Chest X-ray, PA view. Patient: 47 years old, sex F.
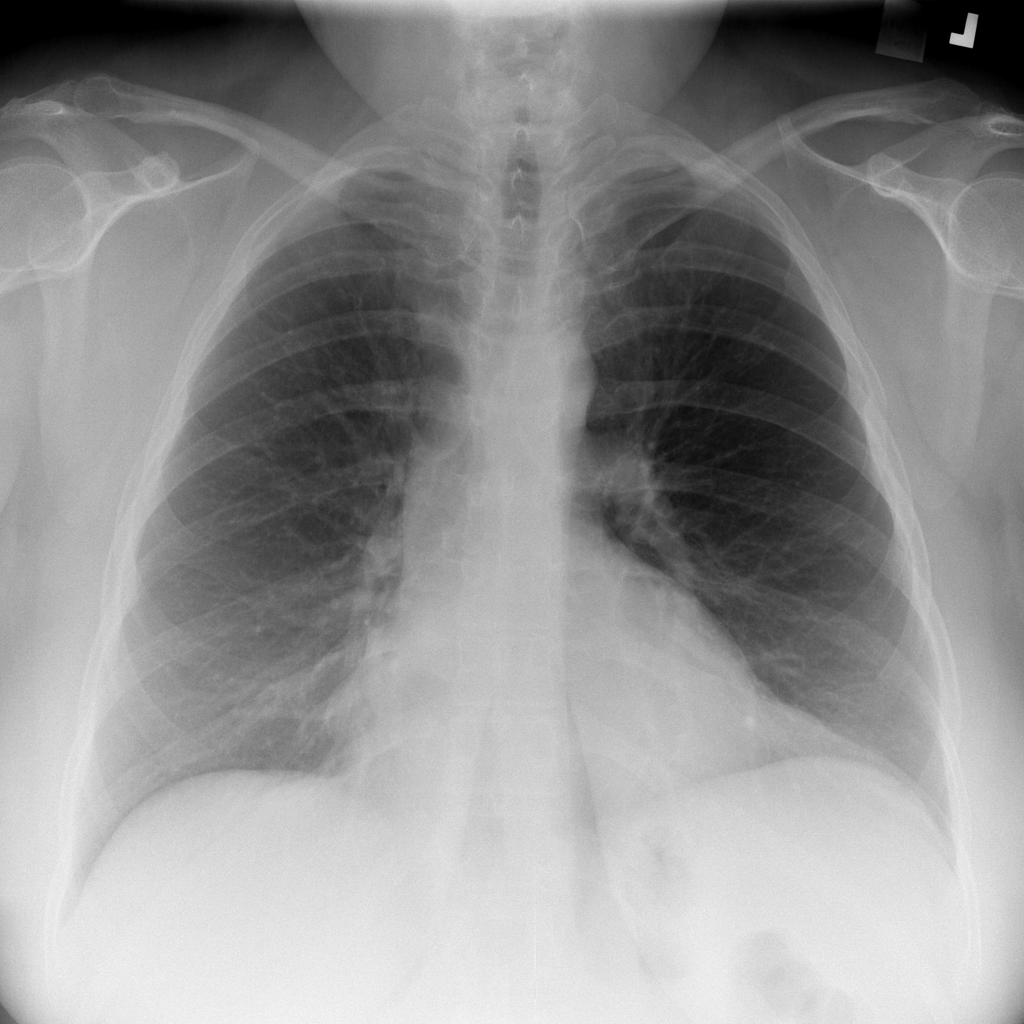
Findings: No Finding